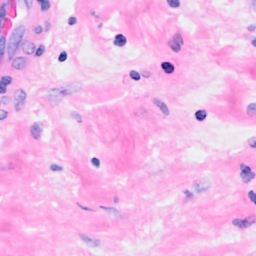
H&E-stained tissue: Breast